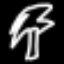
Label: palm tree